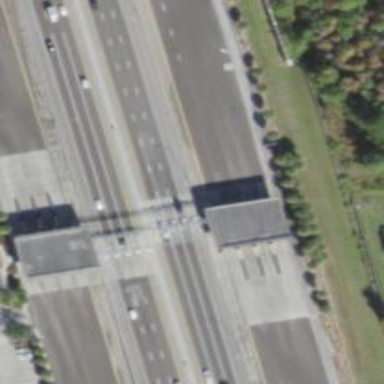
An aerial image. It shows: Toll gantry on the road.